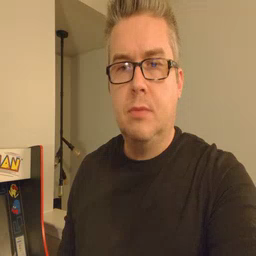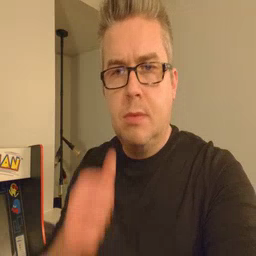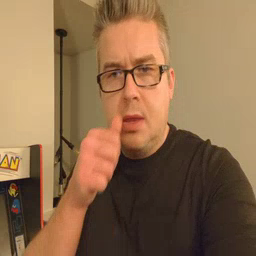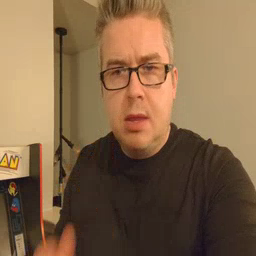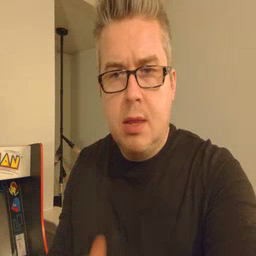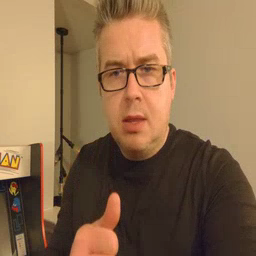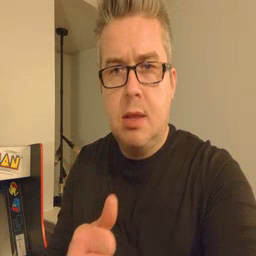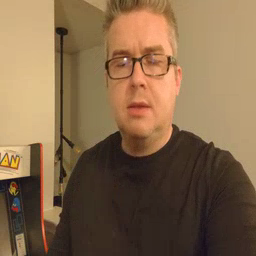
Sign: hide